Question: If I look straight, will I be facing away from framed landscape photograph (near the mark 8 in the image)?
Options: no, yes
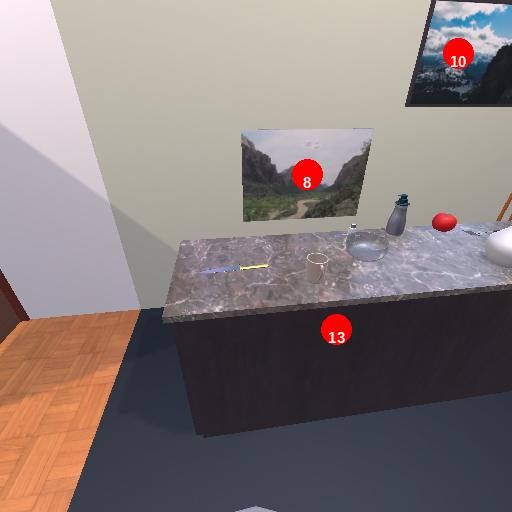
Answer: no